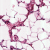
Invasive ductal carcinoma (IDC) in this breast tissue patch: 0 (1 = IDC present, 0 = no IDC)